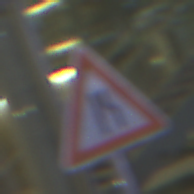
Verkehrszeichen: EinseitigVerengteFahrbahnRechts
Umgebung: Outdoor, Urban
Tageszeit: Night
Wetter: PartlyCloudy
Licht: Artificial
Jahreszeit: NotSpecified
Kontrast: HighContrast